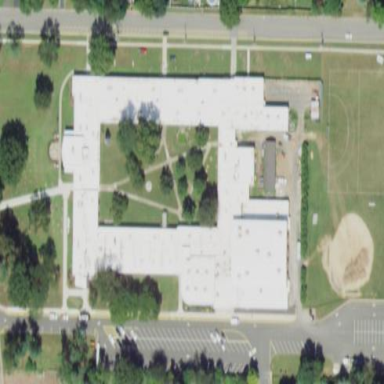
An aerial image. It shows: Courtyard that is man-made.